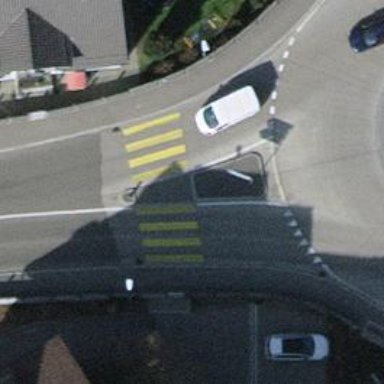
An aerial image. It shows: Traffic calming island.